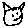
Label: cat